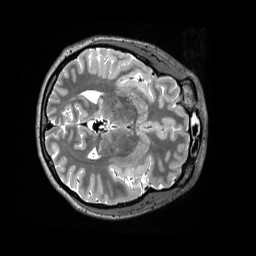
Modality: T2w
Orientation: axial
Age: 29
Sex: female
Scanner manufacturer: siemens
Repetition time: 3.2 s